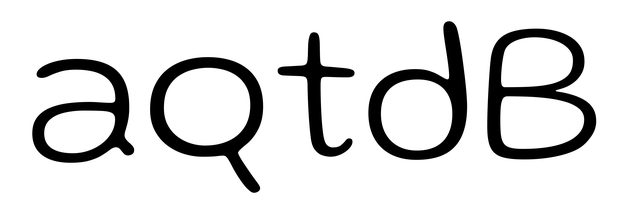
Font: Gluten_ExtraLight